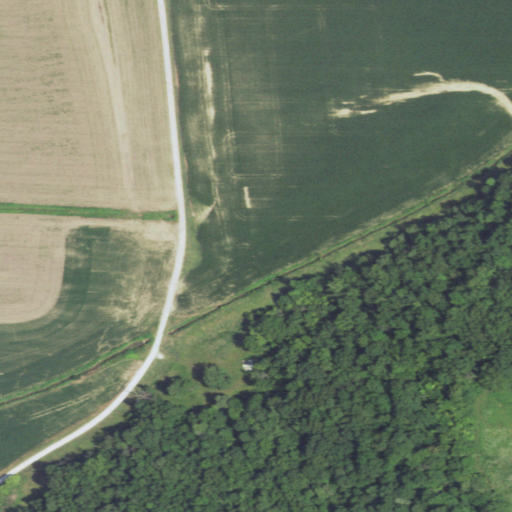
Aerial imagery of valley in Illinois named Dobson Hollow containing cultivated crops, deciduous forest, mixed forest, open development, low intensity development, medium intensity development, and high intensity development